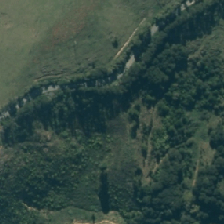
Land cover: harvested_forest